Interaction volume radius: 5 \u00c5
Interaction volume height: 10 \u00c5
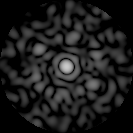
Disorder parameter: 0.8796